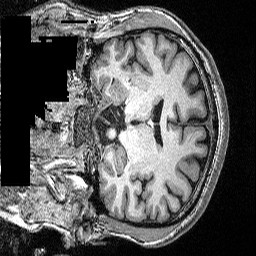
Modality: T1w
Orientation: coronal
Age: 50
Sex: male
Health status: ill
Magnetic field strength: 3 T
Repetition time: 2.53 s
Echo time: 0.00331 s